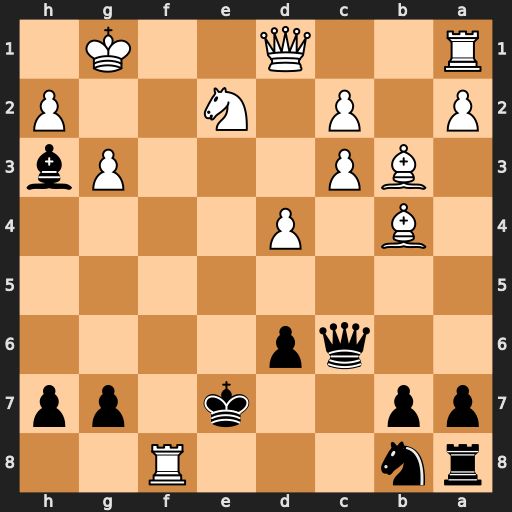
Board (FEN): rn3R2/pp2k1pp/2qp4/8/1B1P4/1BP3Pb/P1P1N2P/R2Q2K1
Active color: b
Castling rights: -
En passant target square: -
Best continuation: Qg2#